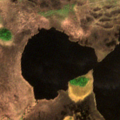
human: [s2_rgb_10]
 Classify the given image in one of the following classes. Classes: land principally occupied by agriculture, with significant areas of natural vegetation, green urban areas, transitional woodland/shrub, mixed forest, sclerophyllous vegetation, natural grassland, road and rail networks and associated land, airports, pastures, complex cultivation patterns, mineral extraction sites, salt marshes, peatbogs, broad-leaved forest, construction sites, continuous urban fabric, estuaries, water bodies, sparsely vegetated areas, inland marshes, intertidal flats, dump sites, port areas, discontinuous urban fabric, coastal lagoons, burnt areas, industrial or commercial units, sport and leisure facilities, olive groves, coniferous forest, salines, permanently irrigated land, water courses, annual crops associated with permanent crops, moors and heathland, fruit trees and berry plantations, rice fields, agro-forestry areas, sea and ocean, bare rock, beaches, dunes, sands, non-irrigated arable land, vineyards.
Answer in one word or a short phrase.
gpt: peatbogs, water bodies